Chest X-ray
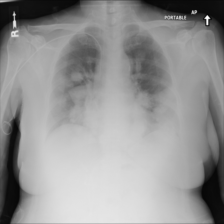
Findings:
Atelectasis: negative
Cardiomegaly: negative
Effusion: negative
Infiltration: negative
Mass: positive
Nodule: negative
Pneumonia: negative
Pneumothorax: negative
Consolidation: negative
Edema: negative
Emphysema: negative
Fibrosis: negative
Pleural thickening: negative
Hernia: negative